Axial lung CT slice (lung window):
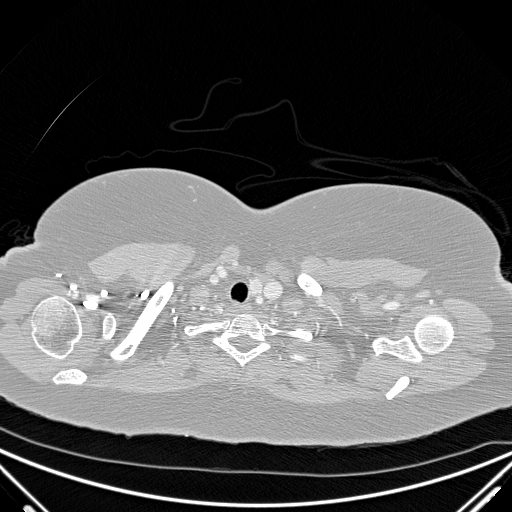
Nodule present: no